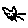
Label: cat